Question: In c# you could change the form shape to be as some picture shape that you draw..
I wonder if there is the same option to do this on jFrame in java? (I'm using netbeans)
and for example this is the picture I want to be used as the jFrame shape
so inside the "phone screen" I want to add some buttons.. is it possible?
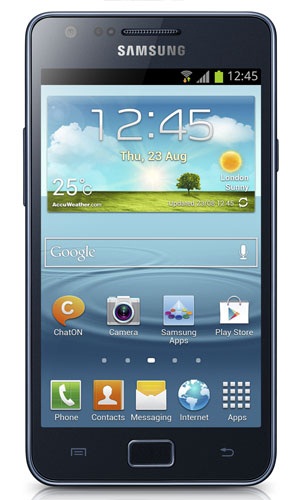
Answer: ## Android Look and Feel
Everything on an Android screen is a rectangle. Widgets are rectangles. Launcher icons are 96 x 96 pixel squares. The text under a launcher icon makes them a rectangle.
The screen resolution of a Samsung Galaxy S3 is 1,280 x 720 pixels. The screen resolution of my 22" Samsung monitor is 1,680 X 1,050 pixels. You're going to have to turn the "phone" on its side and use your entire display to get the sharpness of the text on the S3.
This would be a great look and feel for a dashboard application. Your users are probably already accustomed to the smart phone appearance. Obviously, the gestures in your Swing application would have to use a mouse.
## GUI Design
First, you create an ordinary JFrame.
Second, you create a drawable JPanel by extending JPanel and overriding the paintComponent method. You would paint the background image on this JPanel, then paint the launcher icons. The launcher icons are BufferedImages created from PNG files, so they can have transparent areas.
The drawable JPanel would listen for mouse clicks. This is so the launcher icons can be moved, and also so the launcher icons can be executed.
The Java application launched would replace the drawable JPanel with it's own JPanel. You would have to follow the <URL> in developing these JPanels, so your users feel like they're in an Android look and feel. Each application JPanel would have to be 1,280 x 720 pixels.
Your GUI model would hold all of the launcher icons, as well as the positions of these icons for each user. A relational database could hold all of this information so each user would have his or her own display.
## Apps / Widgets
I hadn't worked out all the details in my mind, but there would have to be an Apps / Widgets drawable JPanel that shows all of the launcher icons and widgets. The user can drag the launcher icons from the Apps JPanel to the main drawable JPanel.